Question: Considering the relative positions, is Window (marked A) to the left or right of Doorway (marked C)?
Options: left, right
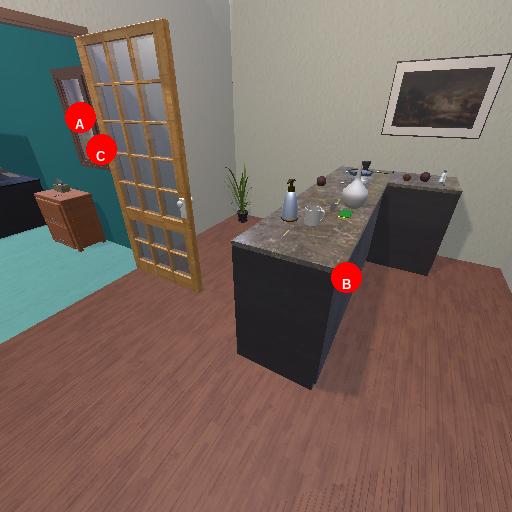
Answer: left